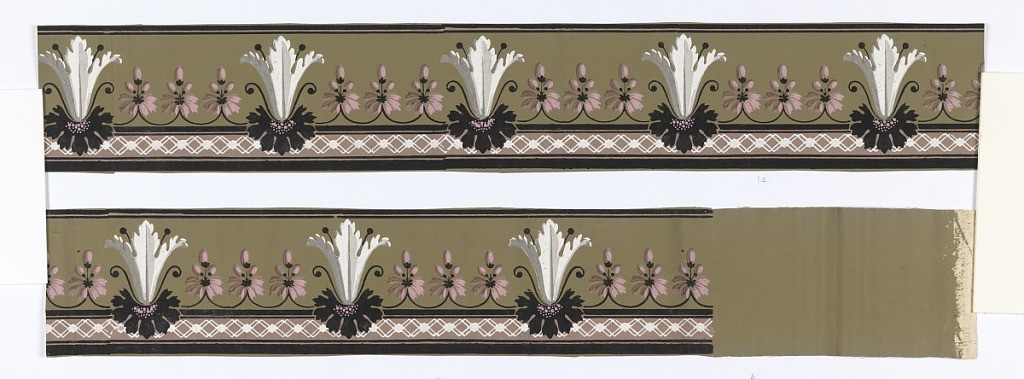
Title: Border
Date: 1800–1820
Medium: Block-printed on handmade paper
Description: Three small clusters of leaves and buds linked by a stylized stem alternating with one large lily-like flower.

H# 575